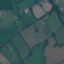
Land use / land cover: Pasture